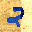
Label: 2